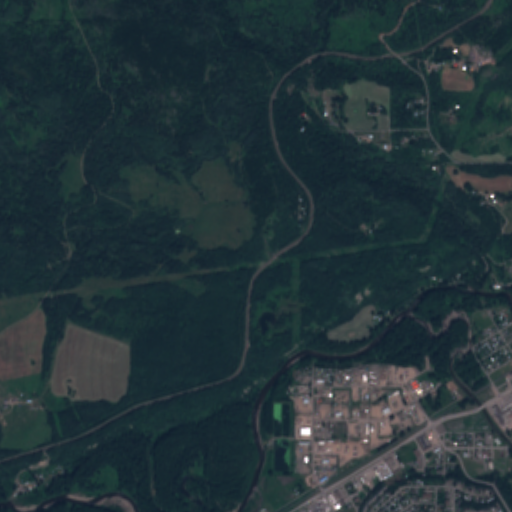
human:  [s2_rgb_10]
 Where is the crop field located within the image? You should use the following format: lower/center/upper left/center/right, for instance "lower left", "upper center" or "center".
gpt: The crop field is located in the lower left of the image.
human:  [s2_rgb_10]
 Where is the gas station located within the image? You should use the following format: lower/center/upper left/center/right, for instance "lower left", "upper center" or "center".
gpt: The gas station is located in the lower right of the image.
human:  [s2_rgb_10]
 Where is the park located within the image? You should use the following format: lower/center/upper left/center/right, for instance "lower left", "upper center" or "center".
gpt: The park is located in the lower right of the image.
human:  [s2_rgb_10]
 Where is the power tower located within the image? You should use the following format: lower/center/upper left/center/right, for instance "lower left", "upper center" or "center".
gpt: The power tower is located in the lower center of the image.
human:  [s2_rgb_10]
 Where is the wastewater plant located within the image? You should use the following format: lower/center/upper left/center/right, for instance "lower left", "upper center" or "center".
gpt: The wastewater plant is located in the lower center of the image.
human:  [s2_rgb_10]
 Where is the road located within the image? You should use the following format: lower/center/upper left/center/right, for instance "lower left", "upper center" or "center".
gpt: There is no road in the image.